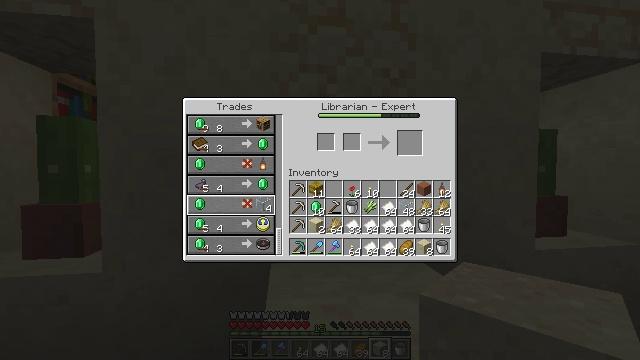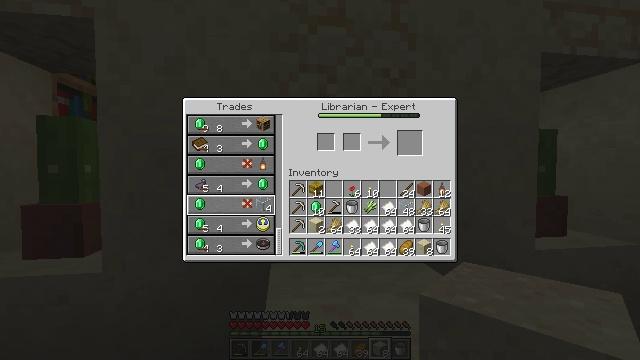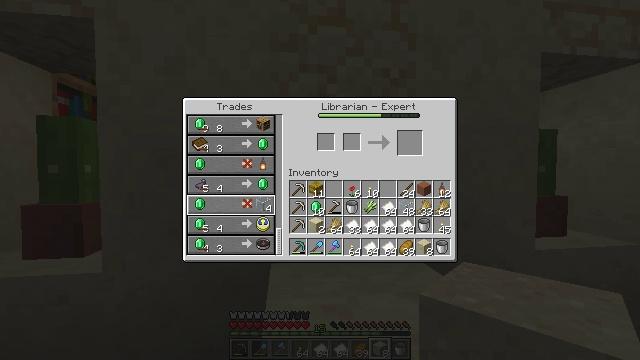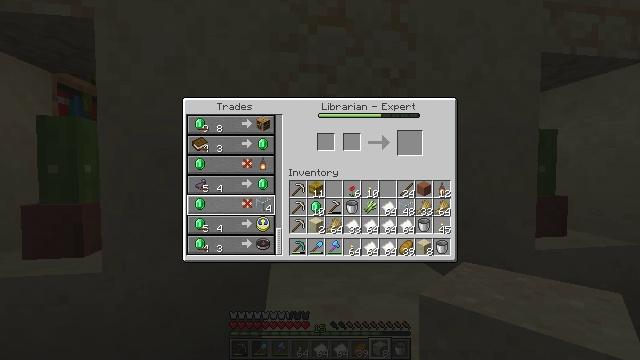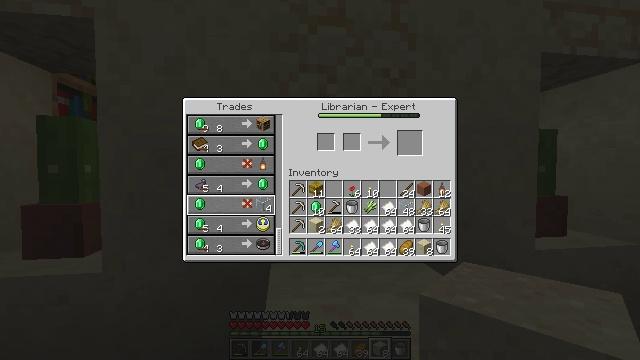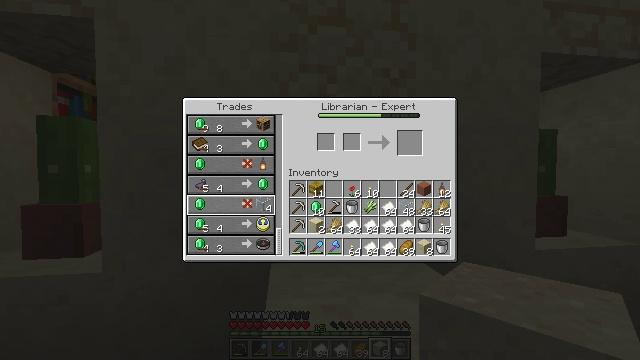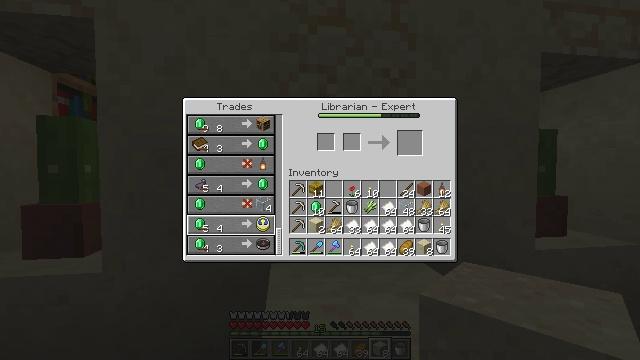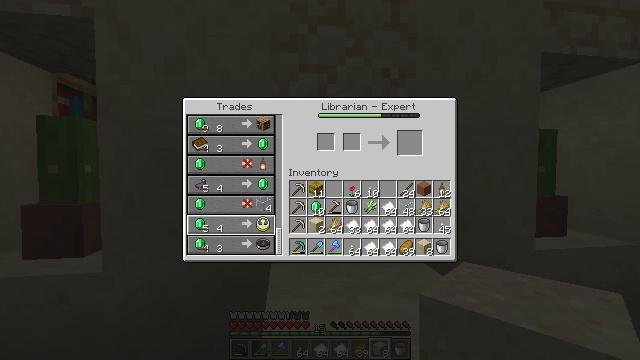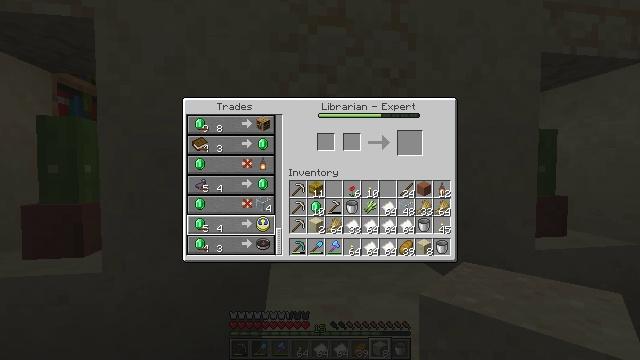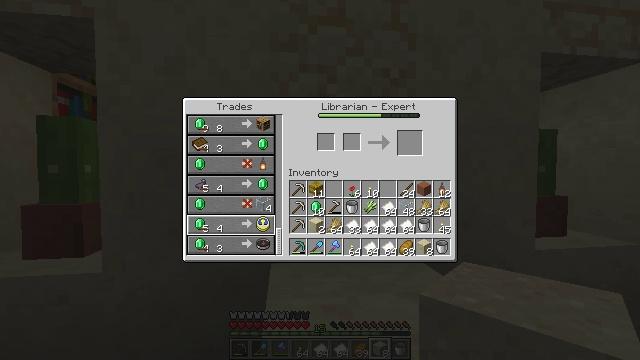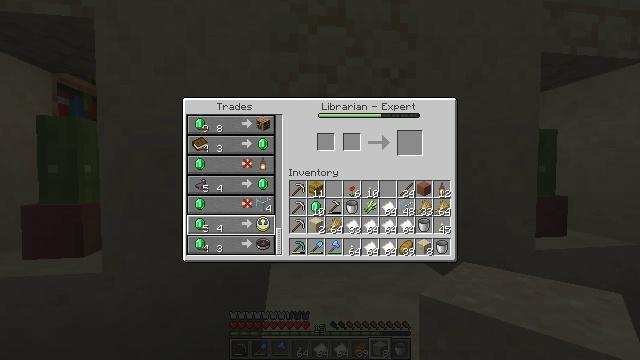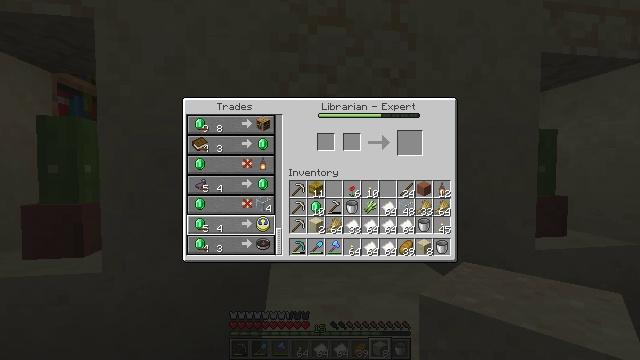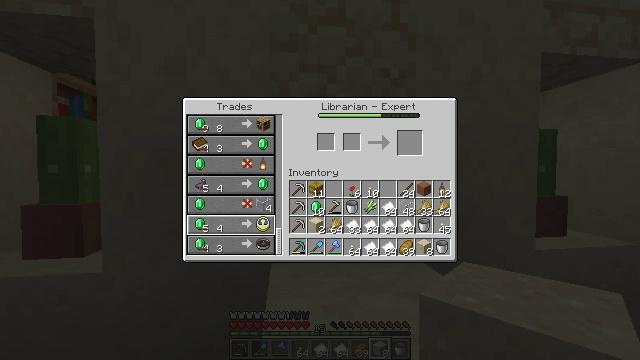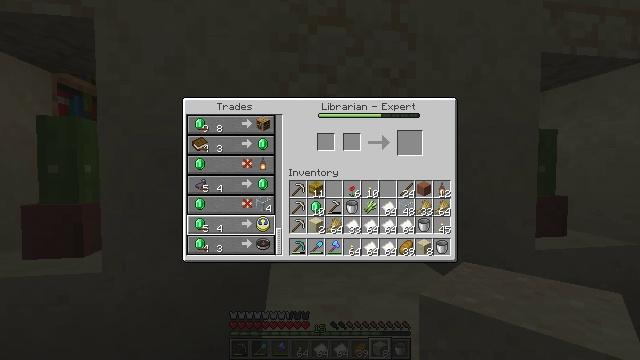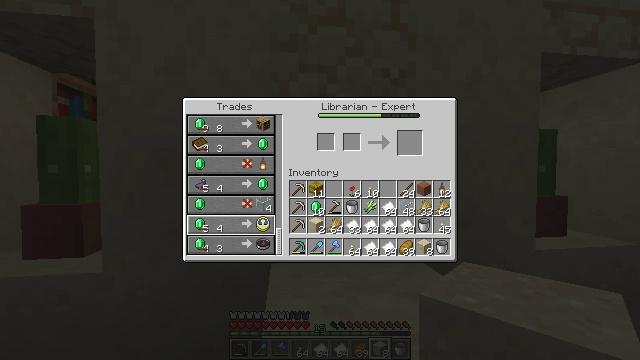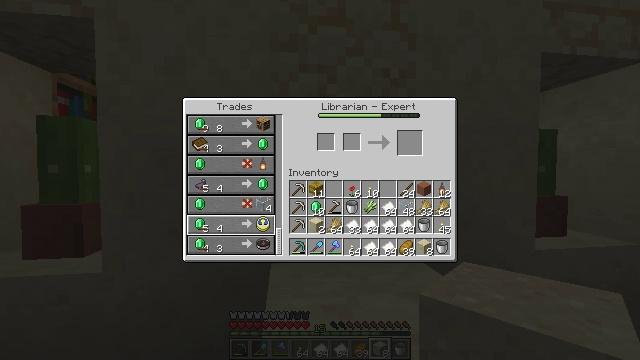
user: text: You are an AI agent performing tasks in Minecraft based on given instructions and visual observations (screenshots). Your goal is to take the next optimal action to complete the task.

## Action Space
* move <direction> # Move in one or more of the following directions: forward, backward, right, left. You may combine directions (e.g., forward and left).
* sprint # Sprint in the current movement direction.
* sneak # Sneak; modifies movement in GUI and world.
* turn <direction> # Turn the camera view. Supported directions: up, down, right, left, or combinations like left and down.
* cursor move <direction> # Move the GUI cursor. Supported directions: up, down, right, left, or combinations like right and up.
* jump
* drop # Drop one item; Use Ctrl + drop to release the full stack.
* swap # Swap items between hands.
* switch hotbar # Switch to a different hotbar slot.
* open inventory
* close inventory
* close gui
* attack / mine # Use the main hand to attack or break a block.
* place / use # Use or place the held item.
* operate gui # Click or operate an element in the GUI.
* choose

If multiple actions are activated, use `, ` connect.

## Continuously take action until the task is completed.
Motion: motion action
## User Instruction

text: Craft a compass on the crafting table with the necessary materials.
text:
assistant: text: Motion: no_op
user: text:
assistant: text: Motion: no_op
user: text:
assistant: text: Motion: no_op
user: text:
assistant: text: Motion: no_op
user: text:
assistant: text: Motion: no_op
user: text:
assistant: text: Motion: no_op
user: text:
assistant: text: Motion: no_op
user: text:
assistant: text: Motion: no_op
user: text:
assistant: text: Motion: no_op
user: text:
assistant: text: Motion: no_op
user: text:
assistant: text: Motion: no_op
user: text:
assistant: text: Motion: no_op
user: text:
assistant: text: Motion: no_op
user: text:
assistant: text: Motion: no_op
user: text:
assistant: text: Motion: no_op
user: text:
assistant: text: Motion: no_op
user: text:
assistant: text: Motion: no_op
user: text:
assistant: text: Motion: no_op
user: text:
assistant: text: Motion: no_op
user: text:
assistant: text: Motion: no_op
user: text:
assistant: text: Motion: no_op
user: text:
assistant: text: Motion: no_op
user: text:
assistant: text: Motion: no_op
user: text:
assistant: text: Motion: no_op
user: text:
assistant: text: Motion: no_op
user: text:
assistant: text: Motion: no_op
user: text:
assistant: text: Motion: no_op
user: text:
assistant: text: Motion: no_op
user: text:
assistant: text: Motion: no_op
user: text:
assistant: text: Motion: no_op